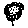
Label: flower